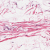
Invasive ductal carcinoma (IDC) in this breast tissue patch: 0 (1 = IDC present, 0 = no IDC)